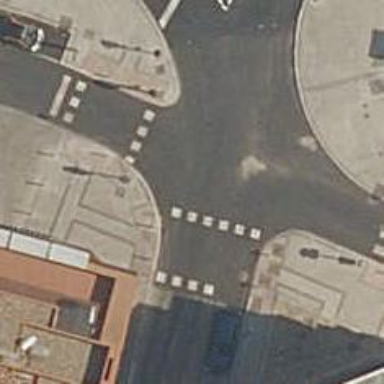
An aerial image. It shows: Road with traffic signals.